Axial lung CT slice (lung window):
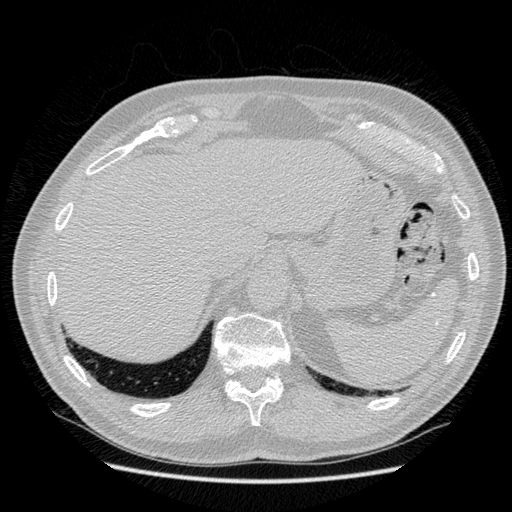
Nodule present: no